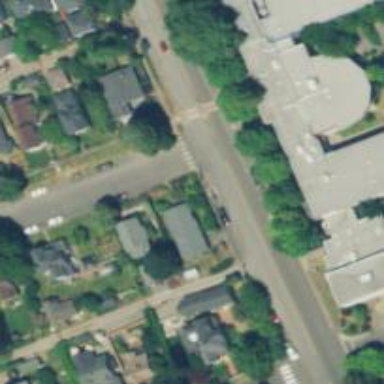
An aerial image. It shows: Residential road with sidewalk on the left side.